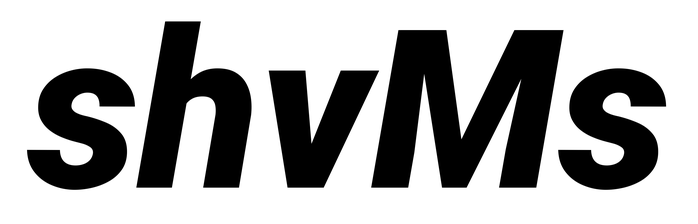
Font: Roboto-Italic_Black_Italic